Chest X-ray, PA view. Patient: 30 years old, sex F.
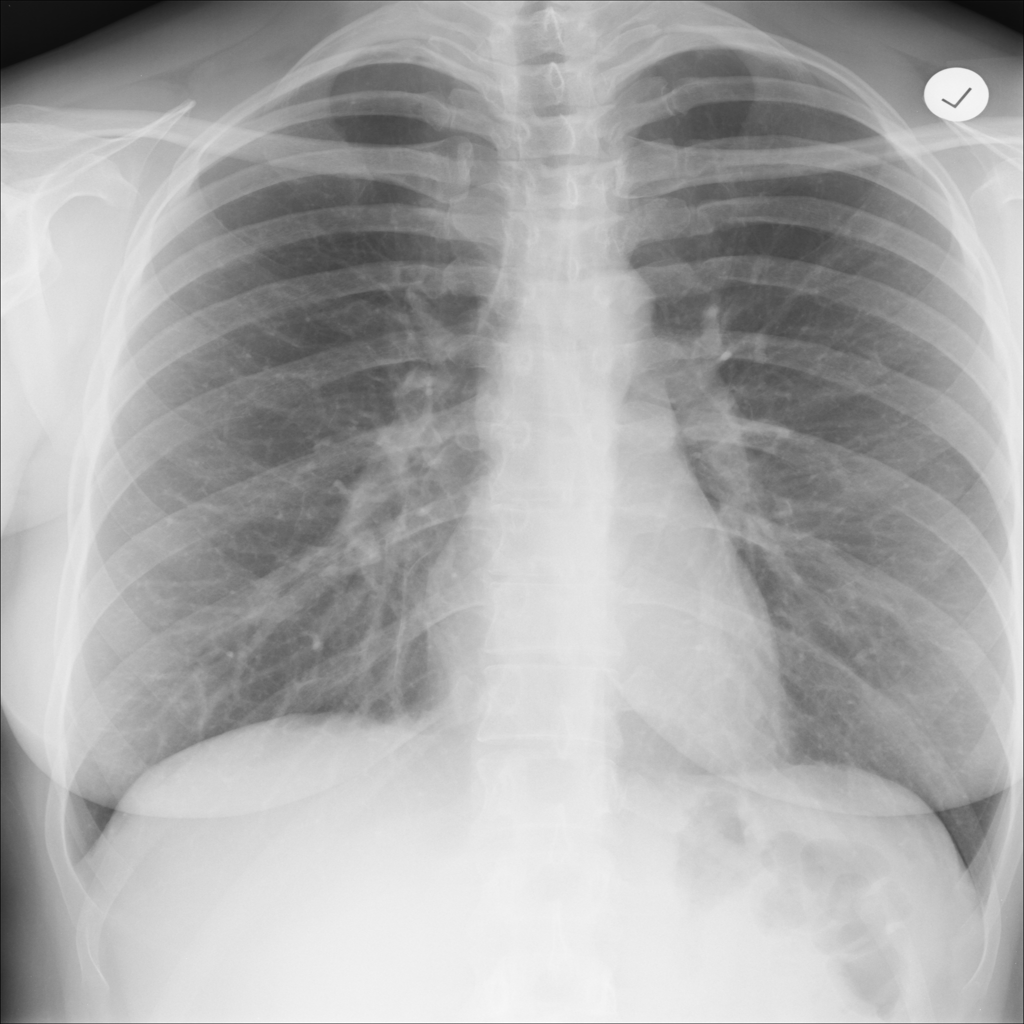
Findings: No Finding